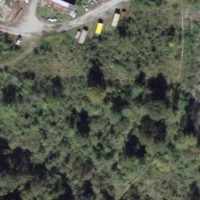
EUNIS habitat code: 32
Species observed at this site:
Polygonia c-album
Timandra comae
Lycaena phlaeas
Colias croceus
Melanargia galathea